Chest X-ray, PA view. Patient: 34 years old, sex F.
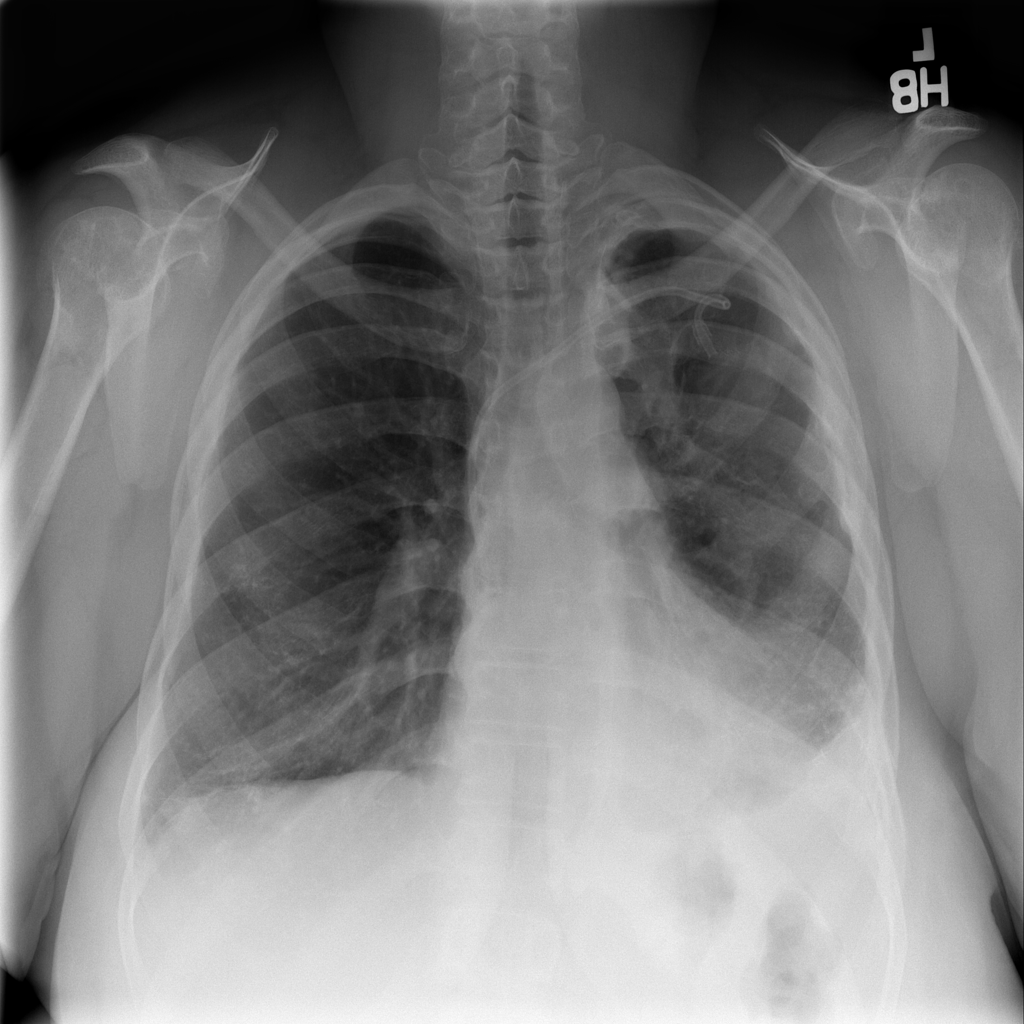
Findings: Effusion, Pleural_Thickening